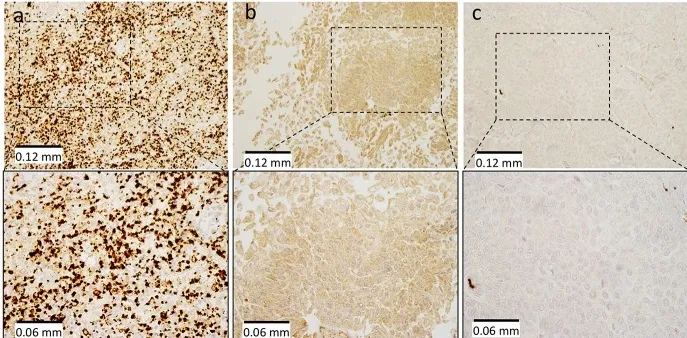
Proteomic and immunohistochemistry analyses on patient's platelets and tumor. (C) Integrin alpha-IIb (also known as GPIIB or CD41) was detected immunohistochemically in the platelet-rich part of the patient's excised spleen (a) and tumor cells (b), but not in another patient's carcinoma cells (c) at low (top) and high magnification (bottom).
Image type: pathology (immunostaining)